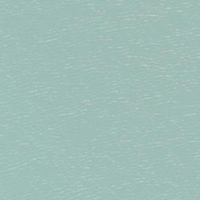
EUNIS habitat code: 14
Species observed at this site:
Oenanthe oenanthe